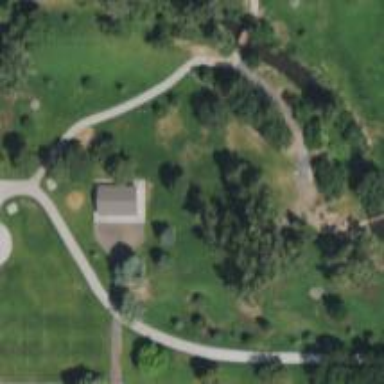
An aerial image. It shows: Disc golf basket.